Question: I need to insert input field data into MySQL. But the thing is that input field is vary.
take a look at my page <URL>

Jquery add input field code
'''
$(document).ready(function() {
var scntDiv = $('#add_words');
var wordscount = 1 ;
var i = $('.line').size() + 1;
$('#add').click(function() {
wordscount++;
// $('<div class="line">Word is ' + wordscount + '<input type="text" class="input' + wordscount + '" value="' + wordscount + '" /><a class="remScnt">Remove</a></div>').appendTo(scntDiv);
$('<div id="em_in" class="line" style="display:none"><div class="word_label">English </div><input type="text" name="malayalam[]" class="input' + wordscount + ' hinput" /><a class="remScnt">Remove</a></div>').appendTo(scntDiv).slideDown();
i++;
return false;
});
'''
form details
'''
<form method="post" action="">
<div class="add_word"><div class="word_label">Malayalam</div><input type="text" name="english" class="hinput" /></div>
<div id="add_words">
<div class="line"><div class="word_label">English</div><input name="malayalam[]" class="search_word input1 hinput" type="text" /></div>
</div>
<div id="add_wordD">+ <a id="add">Add another word</a>
<input type="submit" name="submit" value="submit" class="submit" style="margin-left:30px;"/>
</div>
</form>
'''
could you please give a solution for it please.
thanks in advance
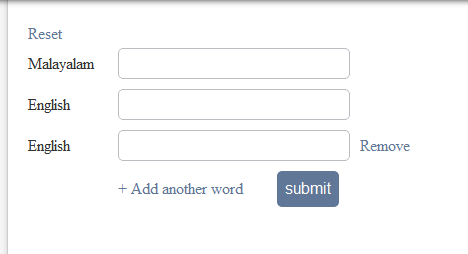
Answer: If you want to insert each translation to separate row, this is the way:
'''
<?php
$eng = mysql_real_escape_string($_POST['english']);
foreach ($_POST['malayalam'] as $val) {
$mal[] = mysql_real_escape_string($val);
$query = sprintf("INSERT INTO table (english, mal) VALUES (%s, %s)",
$eng,
mysql_real_escape_string($mal);
// execute query
}
'''
Of course I don't know what database wrapper you use or what's the table layout.